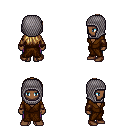
a pixel art fantasy rpg character, female body template, human, dark skin, brown robe, magenta pants, blonde unkempt hairstyle, chain hood, leather bracers, brown shoes, four views (front, back, left, right), 2x2 character sprite sheet, small pixel art, hard edges, no anti-aliasing